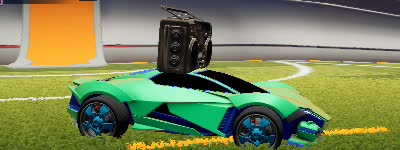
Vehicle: werewolf